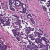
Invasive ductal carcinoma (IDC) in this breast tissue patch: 1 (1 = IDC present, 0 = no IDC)